Field crop: maize
Growth stage: 2
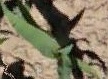
Species: maize